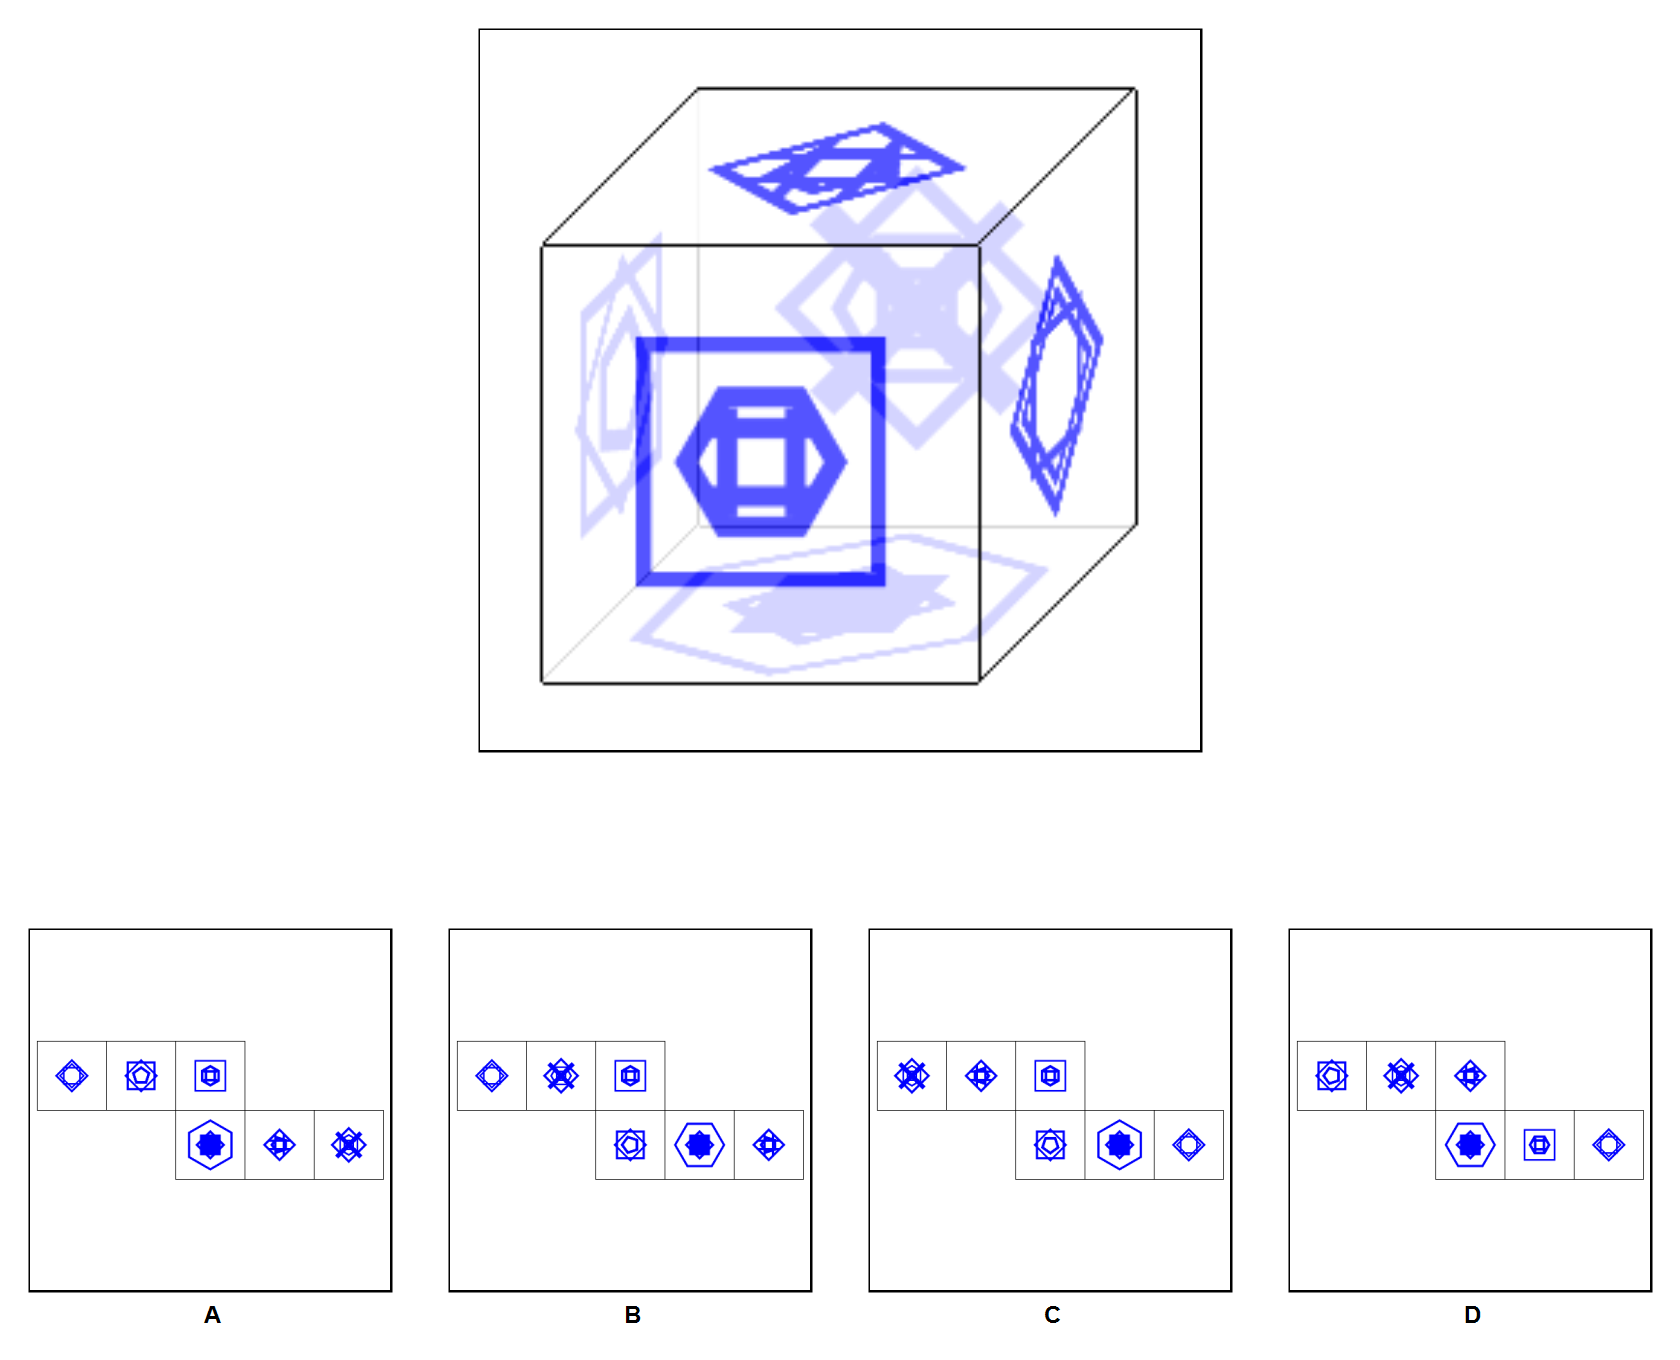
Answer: C